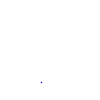
Particle: proton